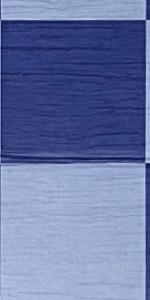
Label: Empty